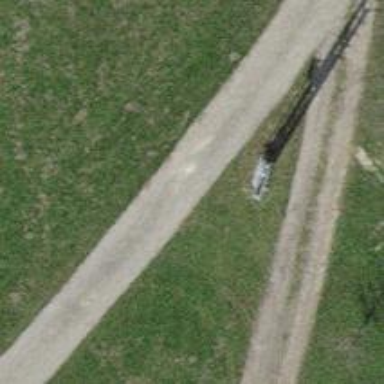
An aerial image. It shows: Distribution transformer attached to power pole.